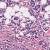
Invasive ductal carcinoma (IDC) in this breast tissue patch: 1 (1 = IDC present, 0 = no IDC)